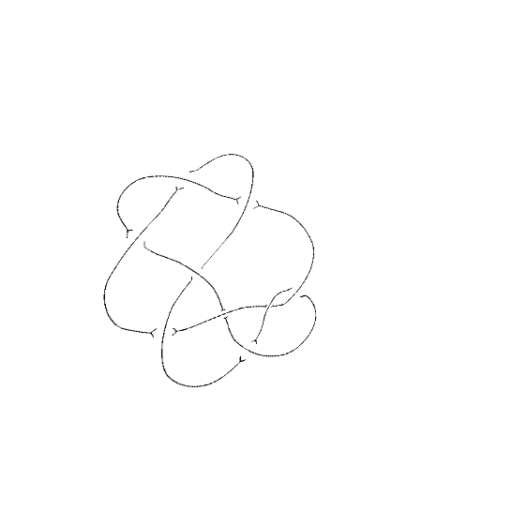
Crossing number: 9